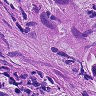
Metastatic tissue present: yes